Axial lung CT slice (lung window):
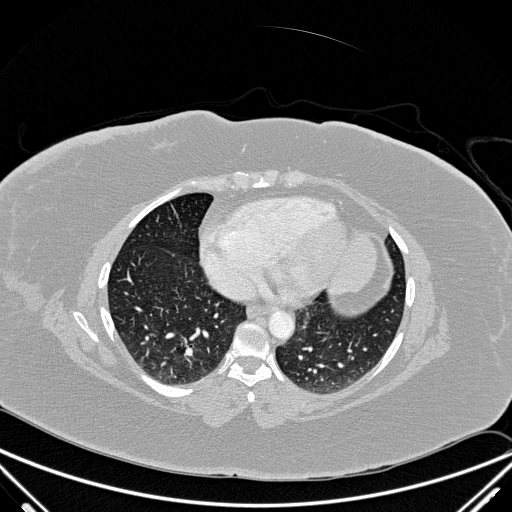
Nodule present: no